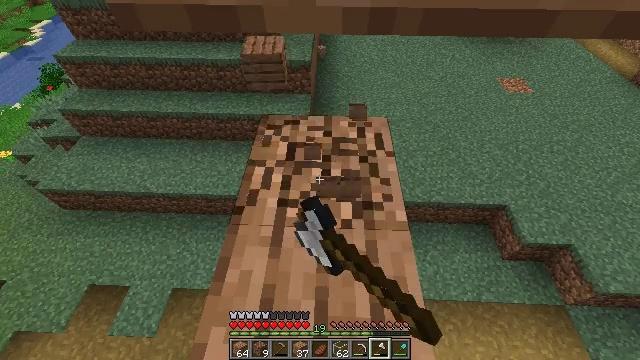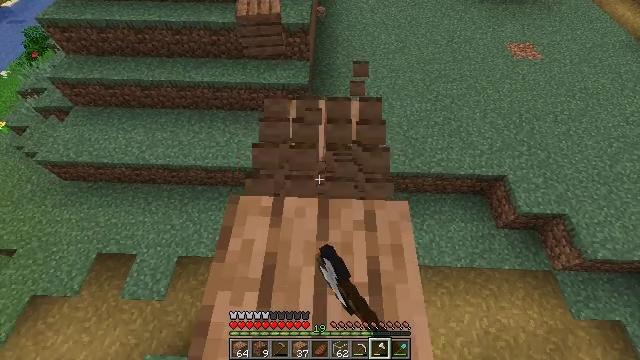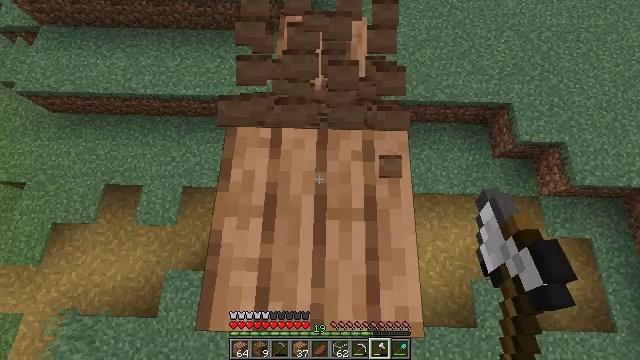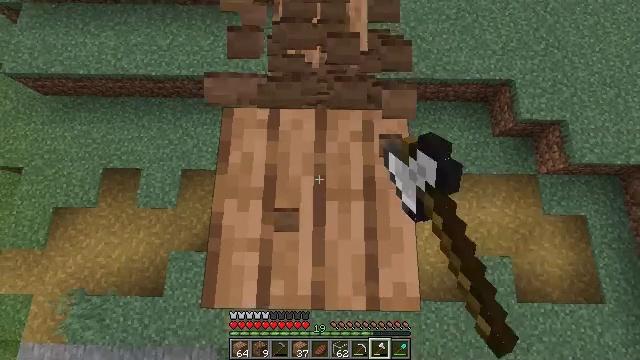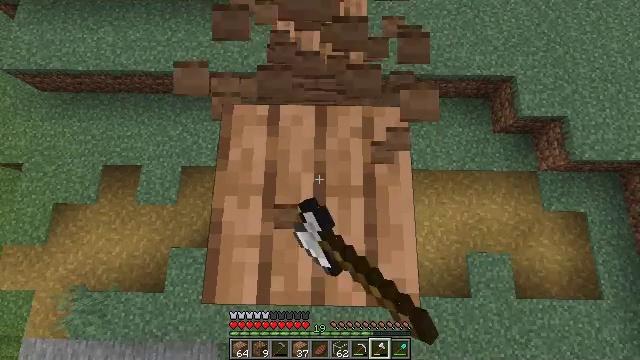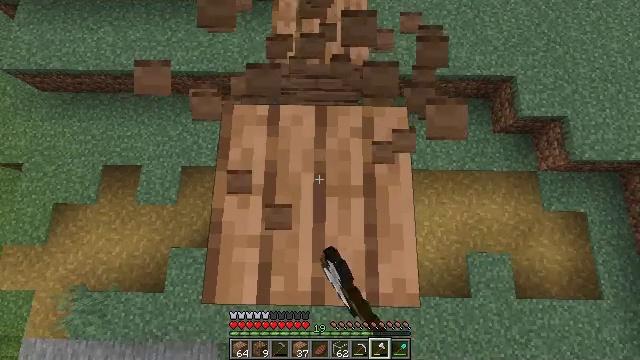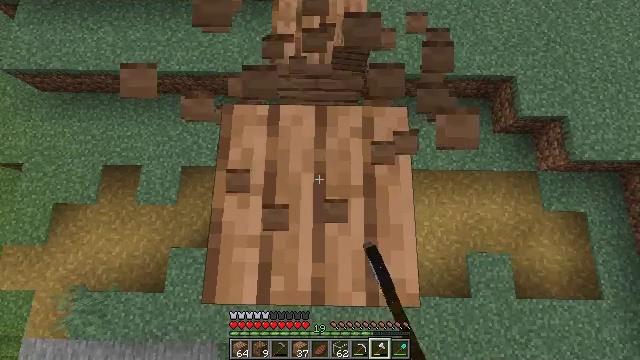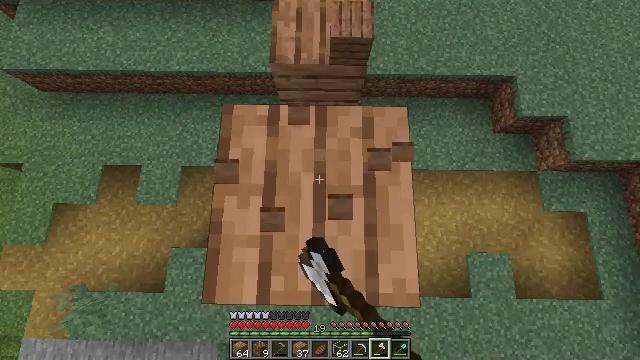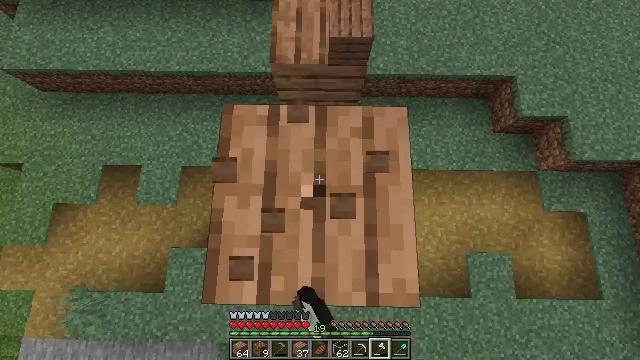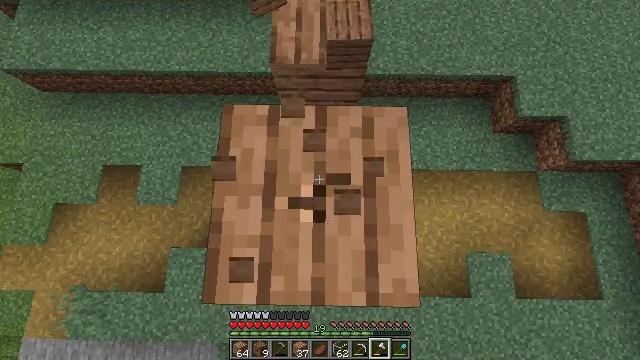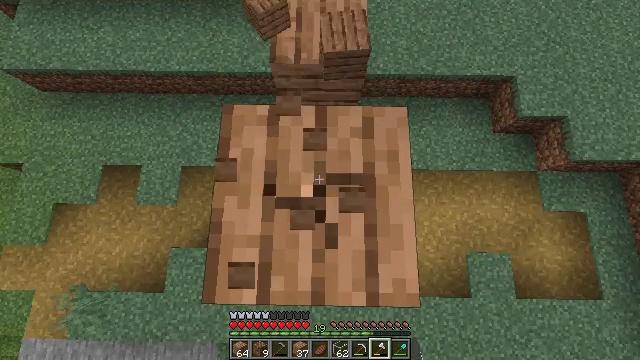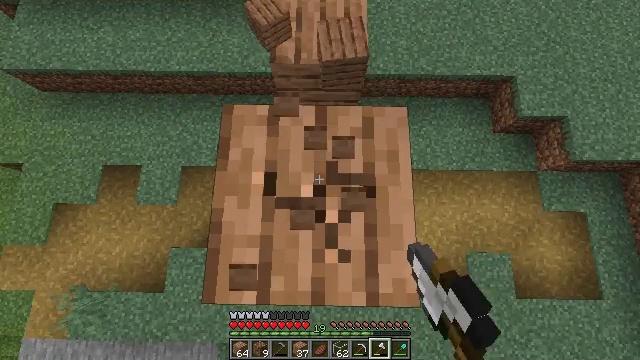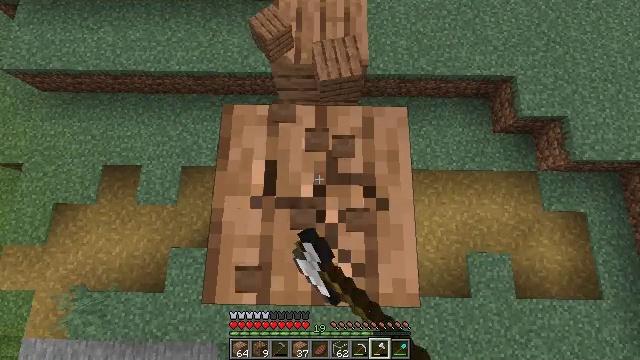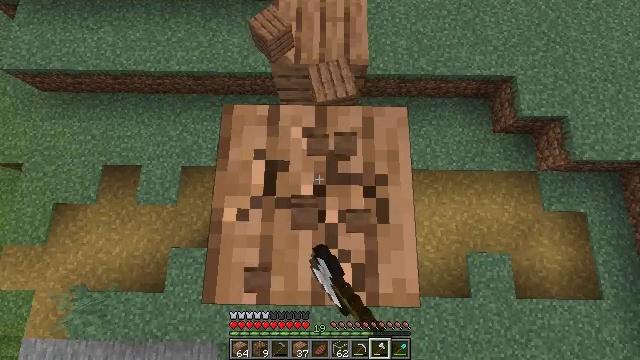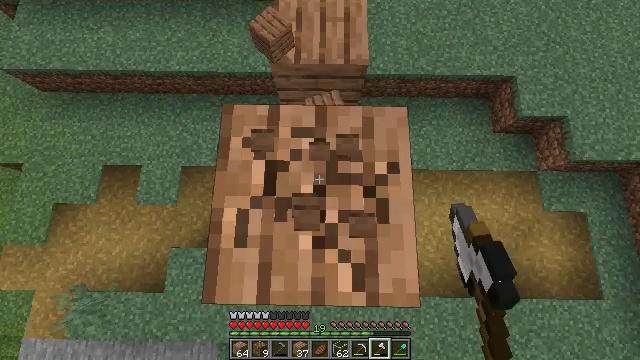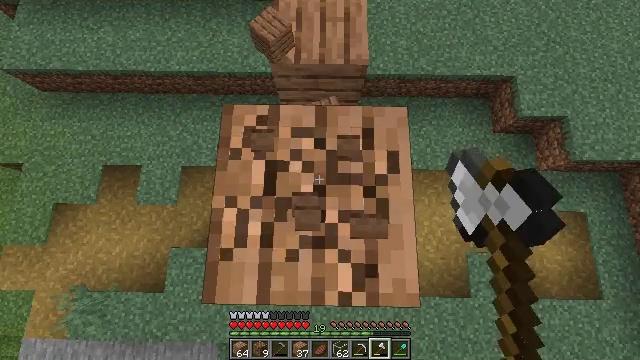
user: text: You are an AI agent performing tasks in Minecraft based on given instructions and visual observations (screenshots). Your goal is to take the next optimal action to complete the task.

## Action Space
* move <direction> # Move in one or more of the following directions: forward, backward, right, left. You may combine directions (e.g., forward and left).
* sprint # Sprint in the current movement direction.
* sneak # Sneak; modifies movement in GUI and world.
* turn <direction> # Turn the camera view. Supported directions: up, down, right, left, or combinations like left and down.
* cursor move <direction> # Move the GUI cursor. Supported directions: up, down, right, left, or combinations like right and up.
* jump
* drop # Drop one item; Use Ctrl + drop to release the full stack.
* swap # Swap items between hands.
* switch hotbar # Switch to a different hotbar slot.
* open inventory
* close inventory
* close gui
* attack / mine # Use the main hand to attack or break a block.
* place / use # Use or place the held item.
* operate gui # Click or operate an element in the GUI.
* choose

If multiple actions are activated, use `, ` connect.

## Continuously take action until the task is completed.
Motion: motion action
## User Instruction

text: Retrieve jungle planks by mining.
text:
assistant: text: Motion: sneak, turn down, attack / mine
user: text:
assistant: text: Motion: sneak, turn down, attack / mine
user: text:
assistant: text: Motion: sneak, turn down, attack / mine
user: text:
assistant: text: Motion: sneak, attack / mine
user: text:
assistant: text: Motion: sneak, attack / mine
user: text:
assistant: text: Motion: sneak, attack / mine
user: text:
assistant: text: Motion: sneak, attack / mine
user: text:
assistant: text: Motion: sneak, attack / mine
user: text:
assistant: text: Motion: sneak, attack / mine
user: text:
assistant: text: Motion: sneak, attack / mine
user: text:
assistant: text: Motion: sneak, attack / mine
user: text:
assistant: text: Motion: sneak, attack / mine
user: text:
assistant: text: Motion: sneak, attack / mine
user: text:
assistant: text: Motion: sneak, attack / mine
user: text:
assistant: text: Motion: sneak, attack / mine
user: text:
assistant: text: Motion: sneak, turn up, attack / mine
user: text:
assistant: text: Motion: sneak, turn right and up
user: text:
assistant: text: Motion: sneak
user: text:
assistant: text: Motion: sneak
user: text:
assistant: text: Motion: sneak
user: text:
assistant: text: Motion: sneak
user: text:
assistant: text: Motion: sneak, turn down
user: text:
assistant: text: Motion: sneak, turn down
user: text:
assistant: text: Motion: sneak, turn down, attack / mine
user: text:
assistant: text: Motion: sneak, attack / mine
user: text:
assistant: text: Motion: sneak, attack / mine
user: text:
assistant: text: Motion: sneak, attack / mine
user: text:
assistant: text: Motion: sneak, attack / mine
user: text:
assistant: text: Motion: sneak, attack / mine
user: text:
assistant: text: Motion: sneak, attack / mine